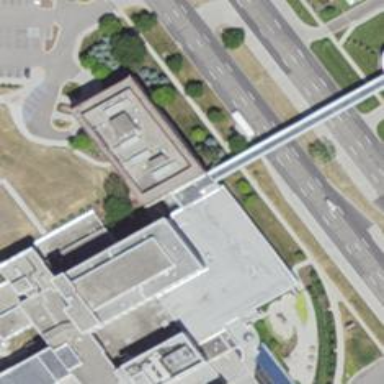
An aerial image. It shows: Hospital building.